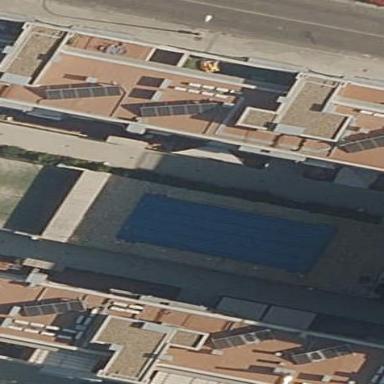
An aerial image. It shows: Swimming pool located in leisure land.